Field crop: maize
Growth stage: 2
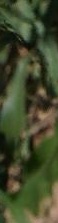
Species: maize